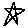
Label: star